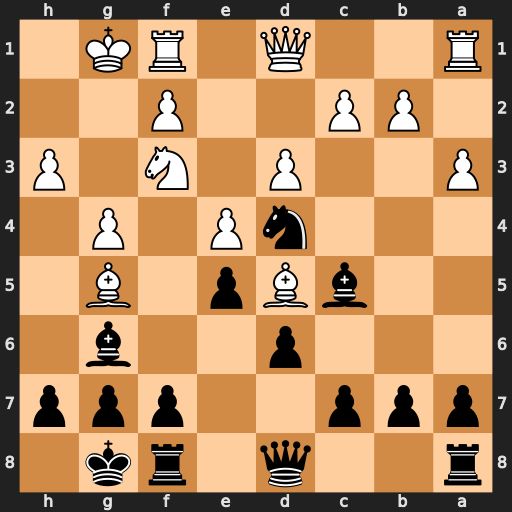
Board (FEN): r2q1rk1/ppp2ppp/3p2b1/2bBp1B1/3nP1P1/P2P1N1P/1PP2P2/R2Q1RK1
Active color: b
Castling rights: -
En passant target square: -
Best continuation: Nxf3+ Qxf3 Qxg5